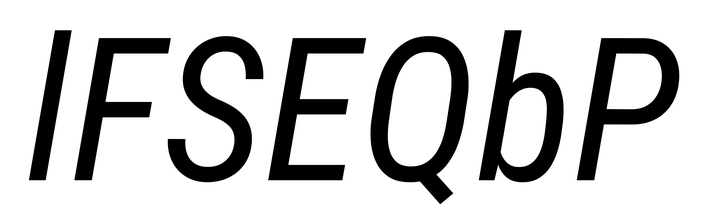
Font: Roboto-Italic_Condensed_Italic